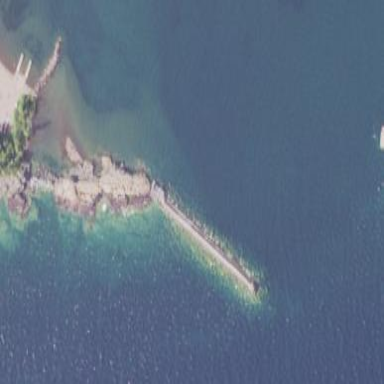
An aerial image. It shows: Breakwater made of rock.